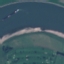
Land use / land cover class: River